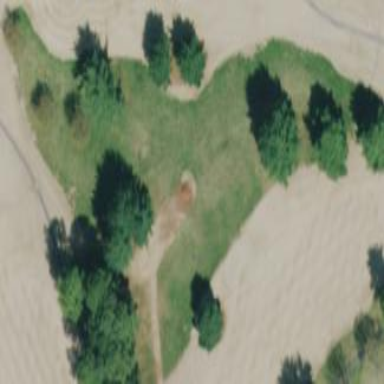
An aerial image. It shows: Golf rough area.